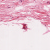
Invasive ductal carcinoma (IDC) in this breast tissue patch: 0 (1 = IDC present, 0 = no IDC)